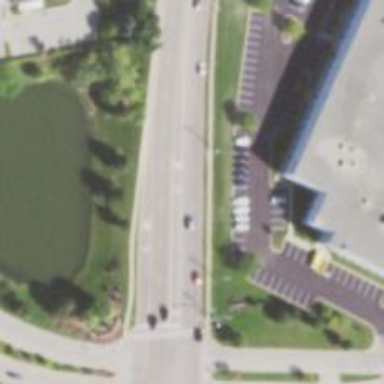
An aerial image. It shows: Secondary road with asphalt surface and separate sidewalk.